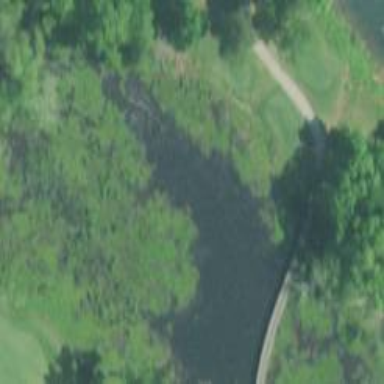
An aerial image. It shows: Water hazard on golf course. The hazard is natural water feature.